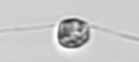
Label: Chaetoceros_danicus